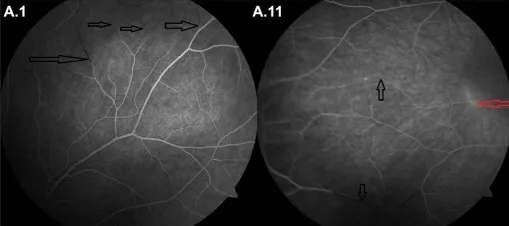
Imaging findings in the case report 2 - Fluorescein angiogram of the left (A. And right eye II) 1.5 months after symptom onset, where the areas of hyperfluorescence mark leakage from inflamed retinal arterioles (red arrow) and the areas of fluorescence decrease correspond to arteriolar occlusion (precapillary plaque) (black arrows).
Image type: ophthalmic_imaging (ophthalmic_angiography)